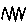
Label: zigzag